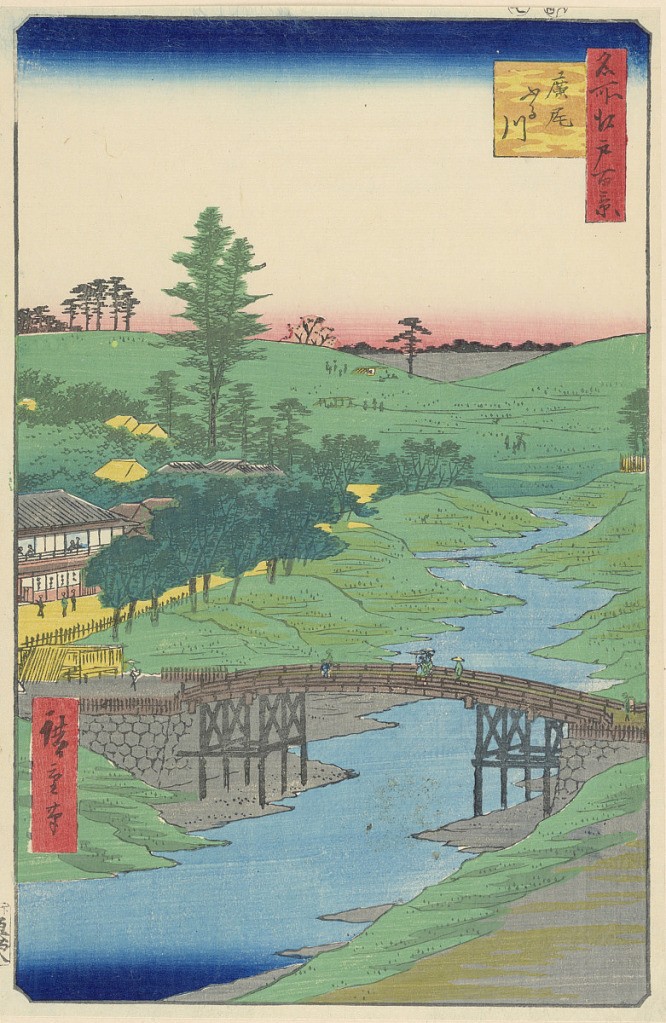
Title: Furukawa River, Hiroo,( Furukawa Hiroo) From the Series One Hundred Famous views of Edo
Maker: Ando Hiroshige, Japanese, 1797–1858
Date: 1857
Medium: Woodblock print in colored ink on paper
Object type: Print
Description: This birds-eye view of the blue Furukawa River shows the ruggedness of the windy pathway that becomes swallowed up in the green meadow landscape. Throughout the journey, eventually flowing into Edo Bay, its name changes from the Shibuya River to the Akabane River, Shinhori River, and Kanasugi River. There are four significant bridges from Ichi-no-hashi to Shi-no-hashi. Here is a view of the landscape showing travelers crossing one of the bridges and the Fox restaurant (kitsune), which is still known today for its eel (unagi). Many of the scenes from Hiroshige's One Hundred Famous Views of Edo allude to local specialties (meibutsu). Today Hiroo is part of Tokyo's bustling city streets, filled with expensive apartments, embassy buildings and of course luxurious restaurants, which feature eel specialties.